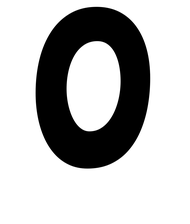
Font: Gluten_Medium